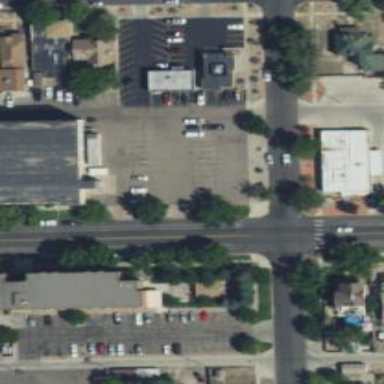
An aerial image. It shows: Parking space.